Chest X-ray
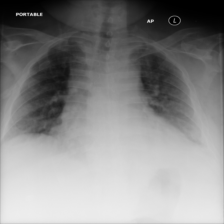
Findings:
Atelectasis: negative
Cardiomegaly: negative
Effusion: positive
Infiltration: positive
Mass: negative
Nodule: negative
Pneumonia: negative
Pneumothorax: negative
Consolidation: negative
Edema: negative
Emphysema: negative
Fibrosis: negative
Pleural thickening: negative
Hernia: negative